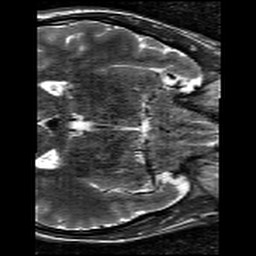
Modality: T2w
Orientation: axial
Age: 29
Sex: male